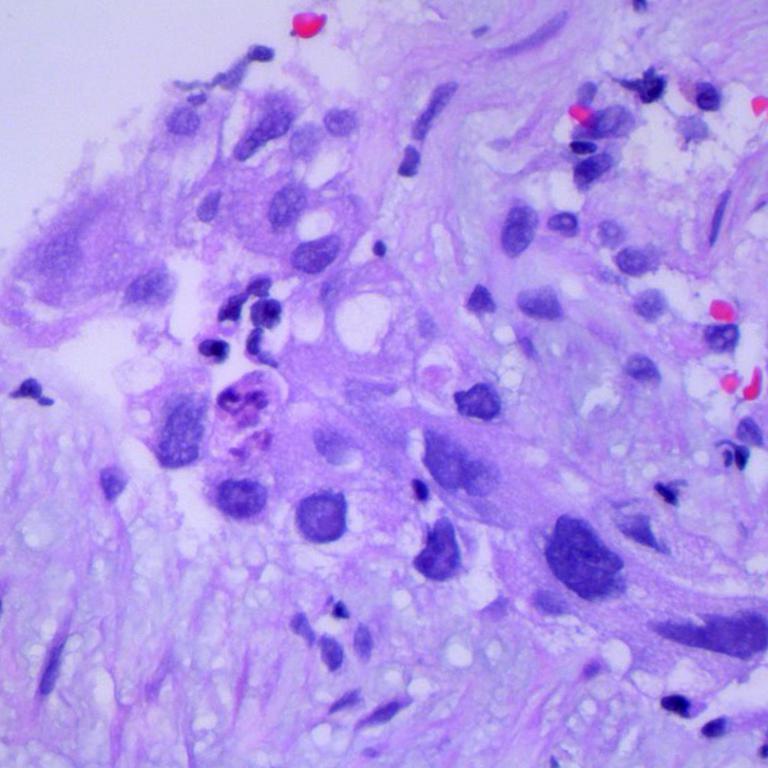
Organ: lung
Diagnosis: adenocarcinomas